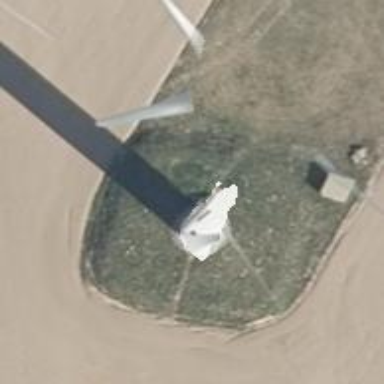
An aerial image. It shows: Wind generator powered by horizontal-axis wind turbine.